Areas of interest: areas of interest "Exhibition and Convention Center"
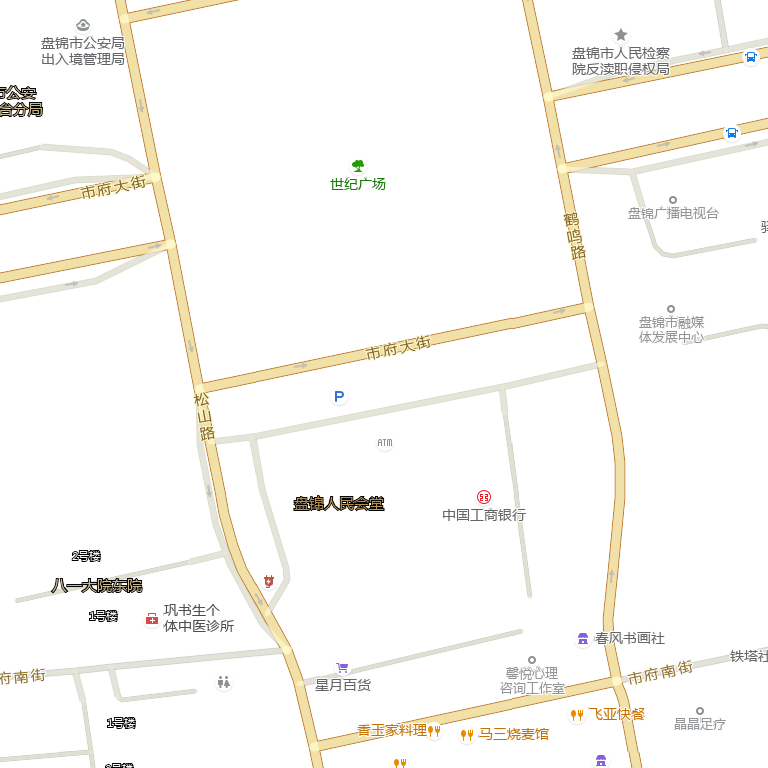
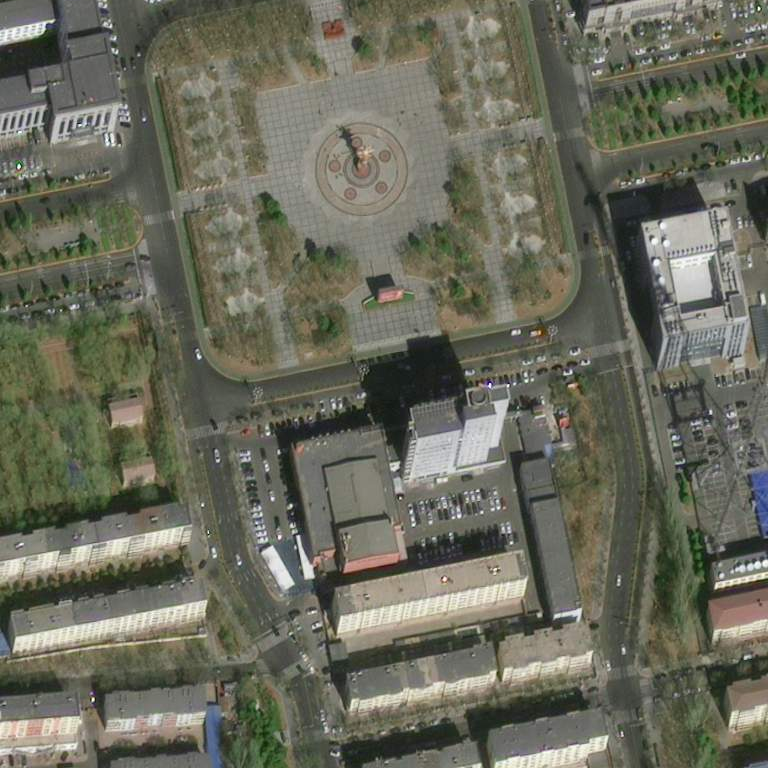